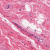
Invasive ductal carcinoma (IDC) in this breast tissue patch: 0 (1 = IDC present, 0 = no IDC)